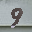
Label: 9